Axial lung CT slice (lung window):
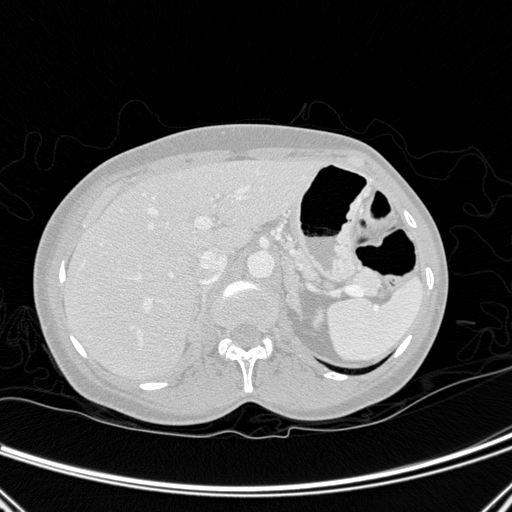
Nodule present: no